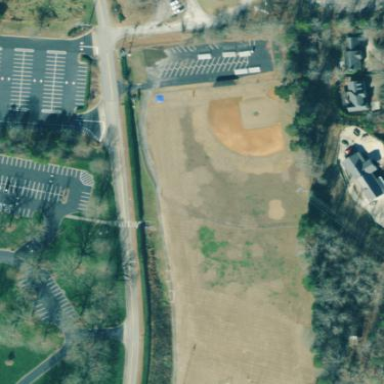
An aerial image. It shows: Baseball pitch for leisure land activities.